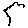
Label: tree